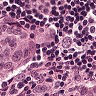
Metastatic tissue present: yes